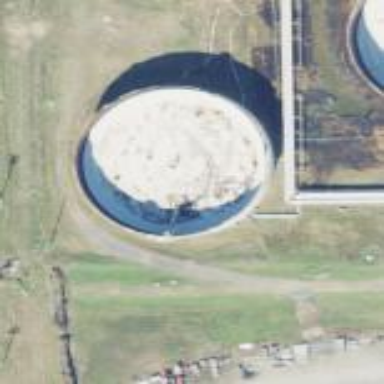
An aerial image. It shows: Storage tank which is man-made.